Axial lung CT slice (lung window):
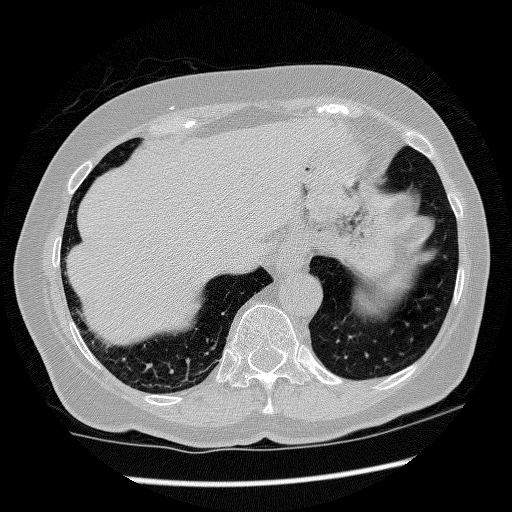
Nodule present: no